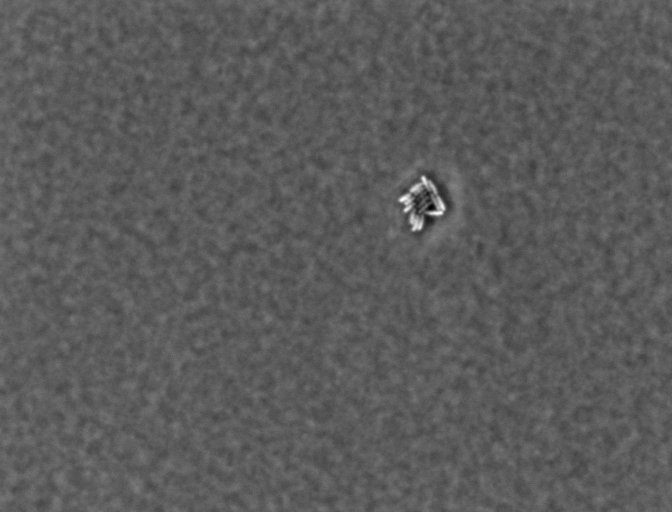
Salmonella enterica Typhimurium